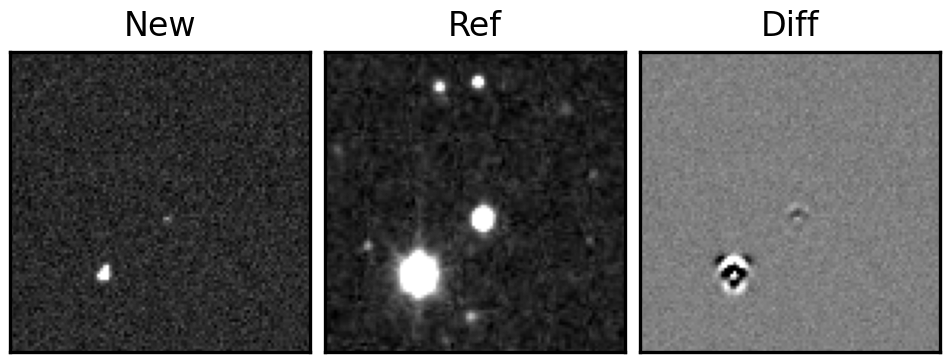
Label: bogus